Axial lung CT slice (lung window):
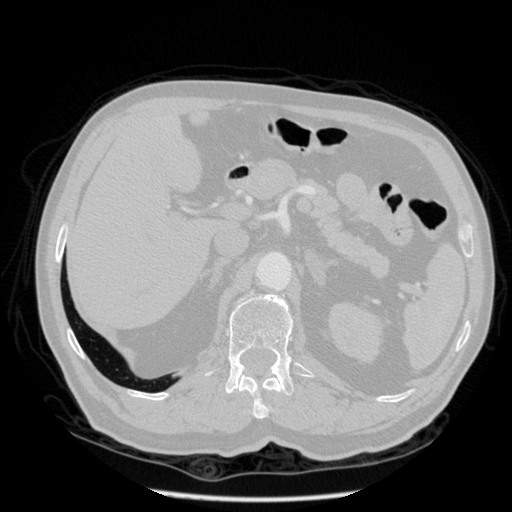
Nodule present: no